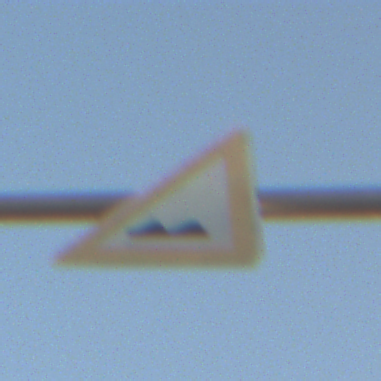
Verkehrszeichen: UnebeneFahrbahn
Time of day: SunriseSunset
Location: Outdoor (Nature)
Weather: PartlyCloudy
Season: NotSpecified
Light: Natural